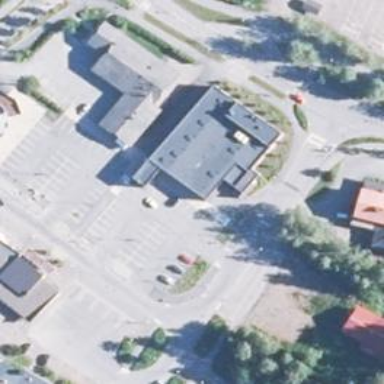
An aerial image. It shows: Convenience shop.